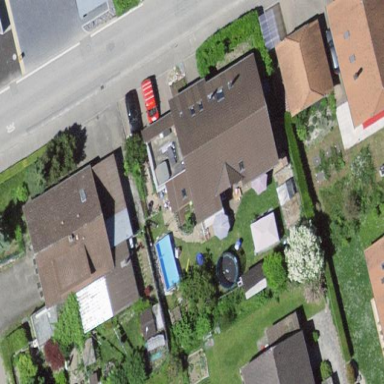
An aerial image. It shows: Residential building.